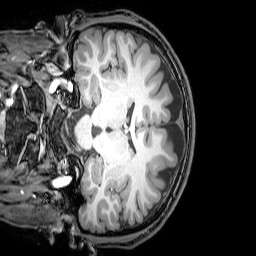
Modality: T1w
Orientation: coronal
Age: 22
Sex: male
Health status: healthy
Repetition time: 0.081 s
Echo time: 0.037 s